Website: crate-barrel
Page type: account-selection
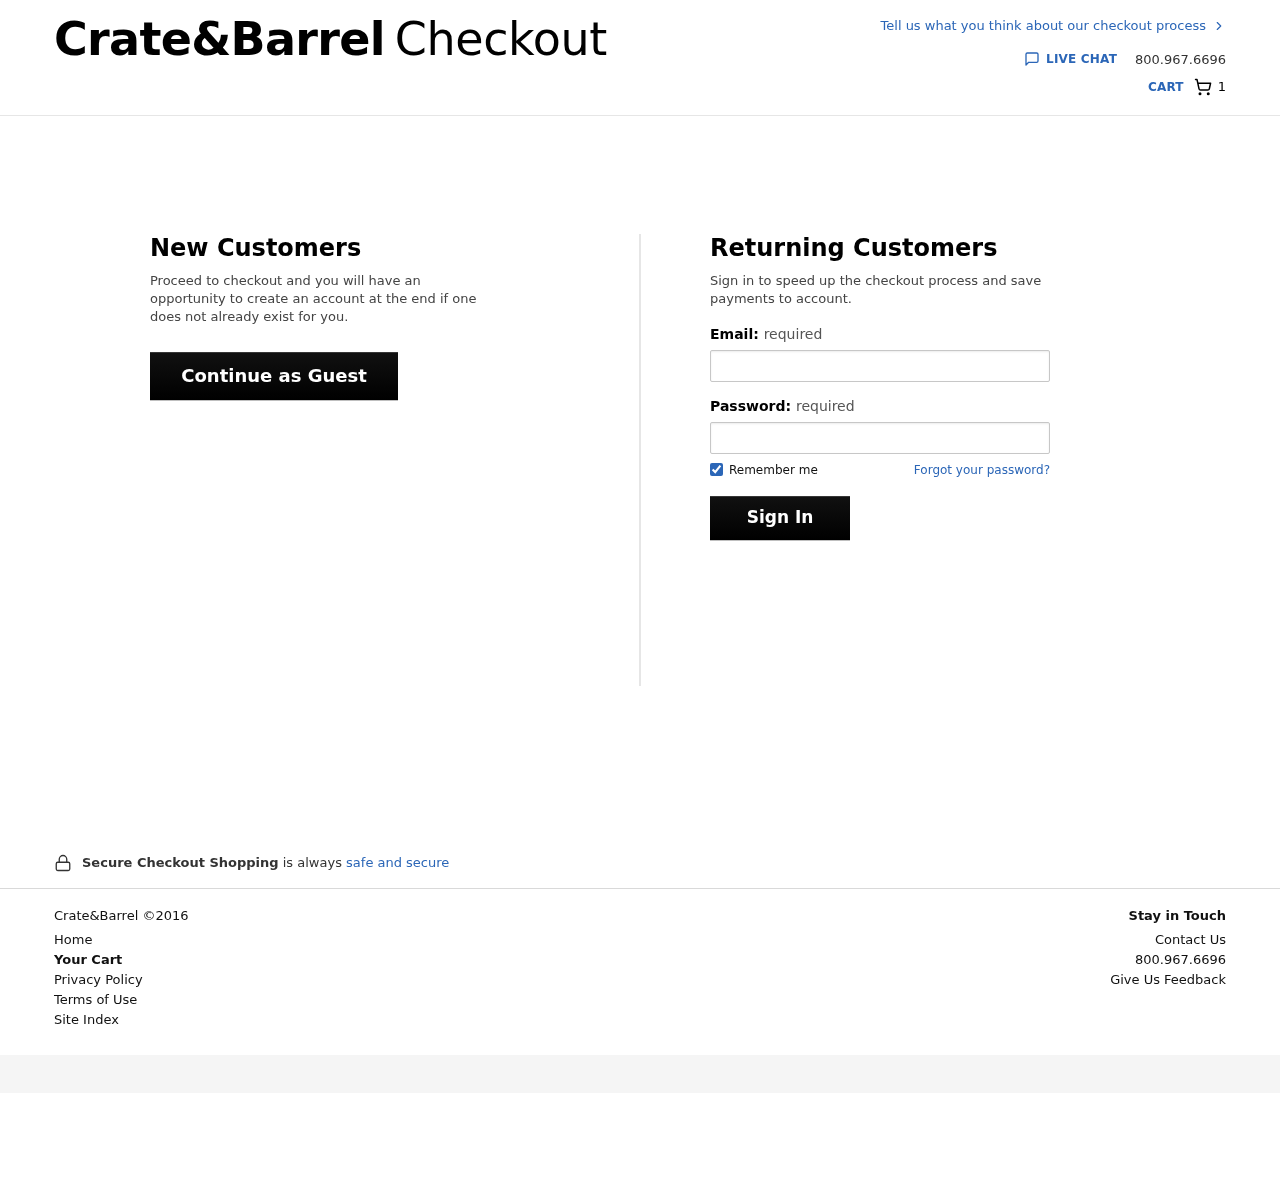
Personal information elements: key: PII_EMAIL
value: ssandoval@hotmail.com
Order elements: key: ORDER_NUM_ITEMS
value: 1